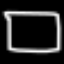
Label: square